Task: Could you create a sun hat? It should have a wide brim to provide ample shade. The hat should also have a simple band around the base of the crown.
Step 68:
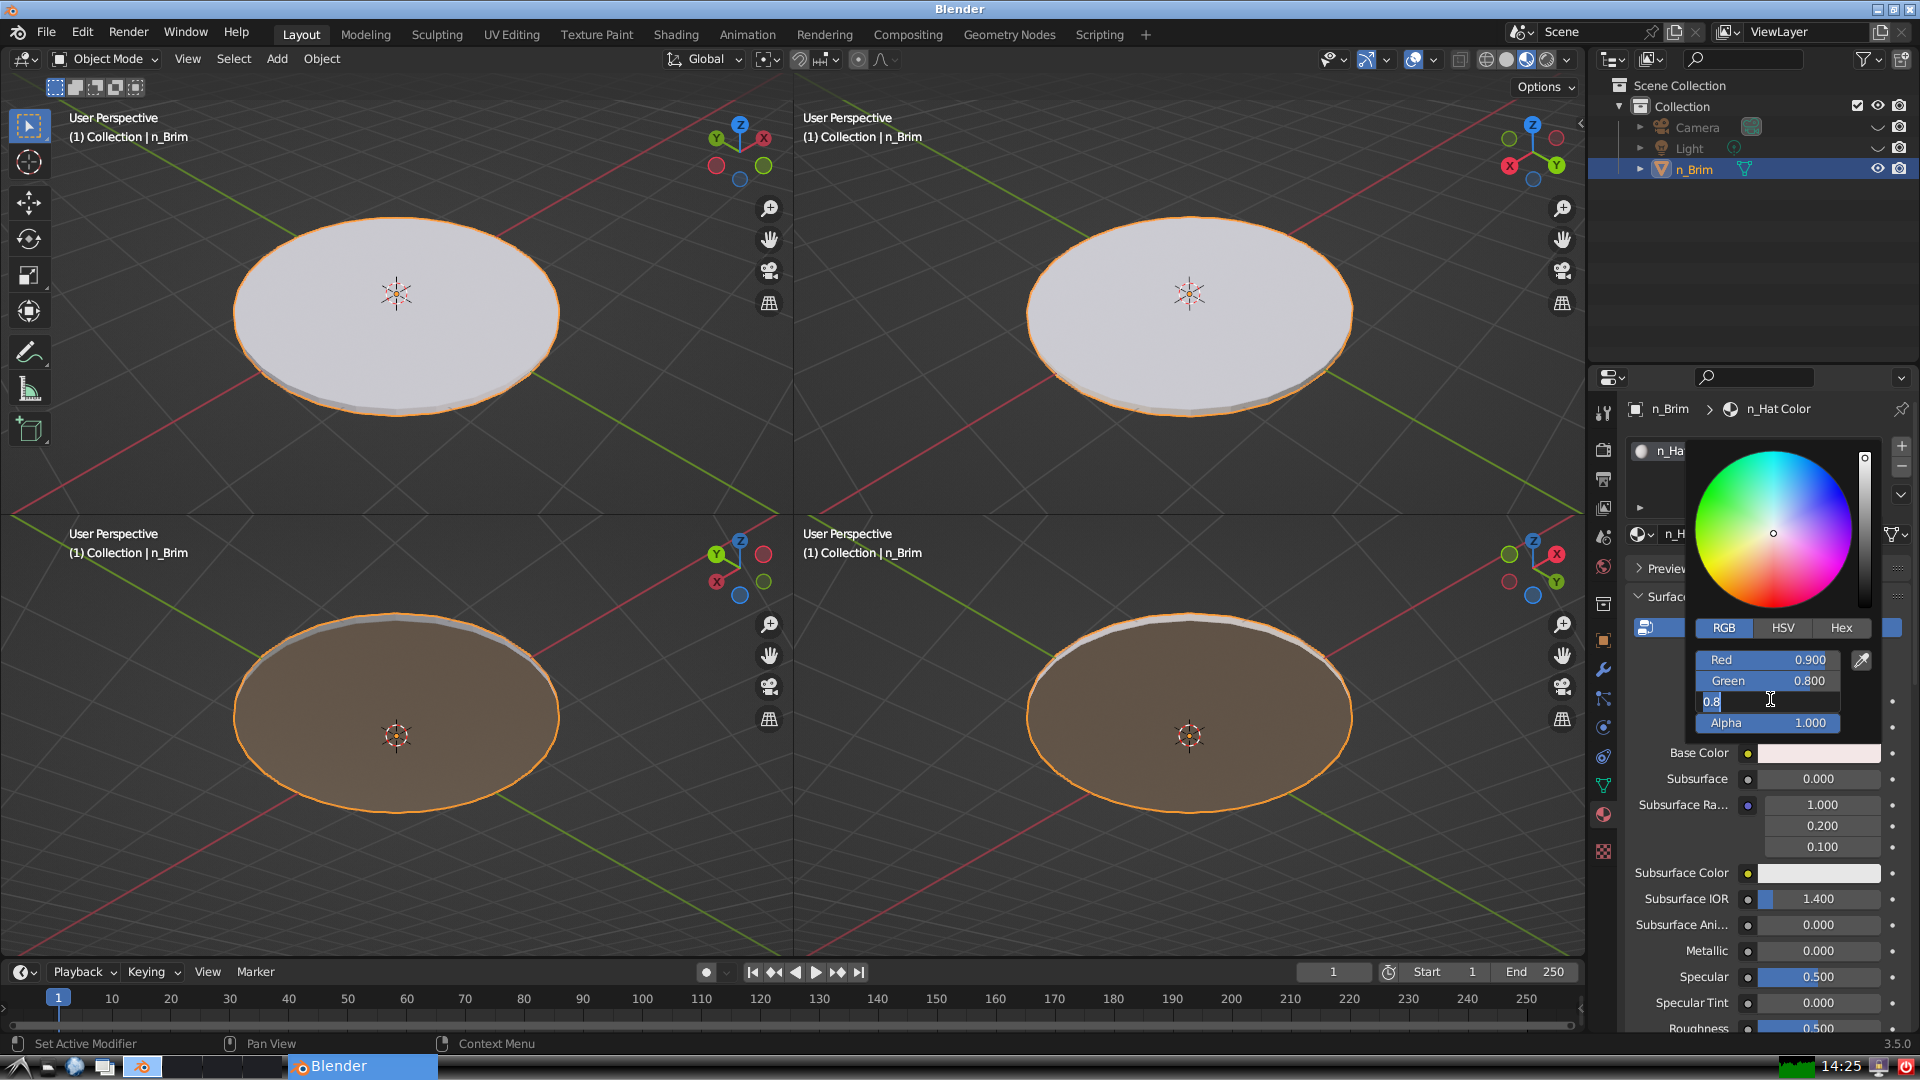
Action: input_text: 0.7